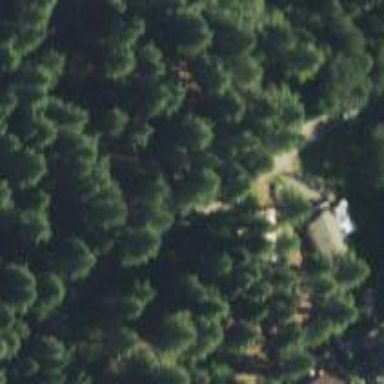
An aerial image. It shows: Evergreen needle-leaved forest.